Interaction volume radius: 10 \u00c5
Interaction volume height: 25 \u00c5
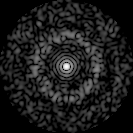
Disorder parameter: 0.8606